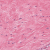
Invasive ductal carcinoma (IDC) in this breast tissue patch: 0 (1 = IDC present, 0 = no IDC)